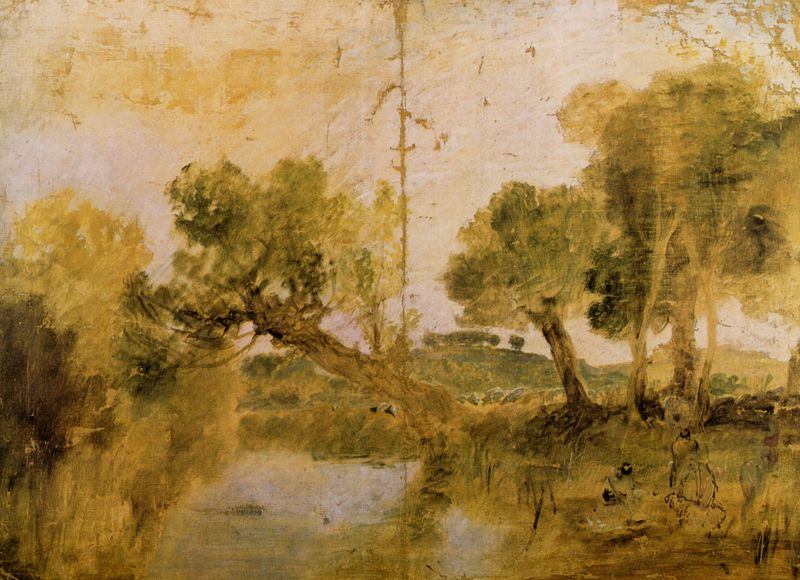
Titel: Ein Schaf wird gewaschen
Künstler: William Turner
Standort: London
Institution: Tate Gallery
Schlagwörter: baum, blau, blätter, dunkel, gemälde, himmel, laub, mann, schatten, wasser, weiß, wolken, aquarell, bäume, fluss, gelb, grün, landschaft, menschen, ocker, sand, see, teich, ufer, äste, braun, frankreich, grau, hell, licht, mitte, orange, schwarz, skizze, vordergrund, zeichnung, ölbild, gras, hund, tuch, weg, wiese, wolke, beige, malerei, alt, leinen, stein, öl, bach, baumstamm, feld, gräser, horizont, hügel, natur, schilf, spiegelung, stamm, weide, weite, zweige, busch, büsche, gewässer, pastos, sonne, sträucher, wiesen, figur, england, rechts, schräg, boot, weiher, hellblau, papier, italien, naturalismus, studie, berge, dunst, graphik, linien, figuren, romantik, ölgemälde, querformat, turner, duktus, gefaltet, widerschein, baumkronen, geneigt, striche, reflexion, eindruck, unscharf, laviert, schaf, buch, weiden, gemalt, umriß, wurzel, wasserlauf, geld, flusslandschaft, seite, illustration, quer, leinwand, wässrig, sumpf, entwurf, flecken, seiten, verschwommen, wurzeln, verwischt, moor, tümpel, ölskizze, alle, tränke, fleckig, atmosphäre, freilicht, freilichtmalerei, locker, dürer, skizzenbuch, schemen, buchseiten, hirte, schief, knick, neigen, beschädigung, trauerweide, kratzer, gouache, skize, falz, wasserfläche, doppelseite, schmutzig, braungrün, etwurzelt, freilciht, skizzenbuc, horzont, verblichen, landschaft bäume, einmündung, trauerweise, himmelfluss, dergrund